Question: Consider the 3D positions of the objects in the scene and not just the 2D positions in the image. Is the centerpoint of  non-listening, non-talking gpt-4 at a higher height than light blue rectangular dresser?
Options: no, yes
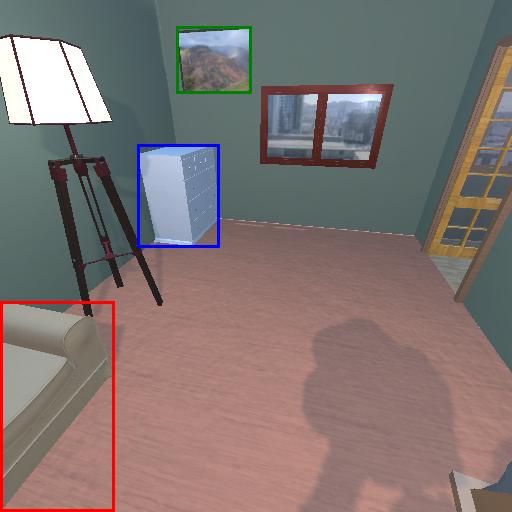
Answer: no